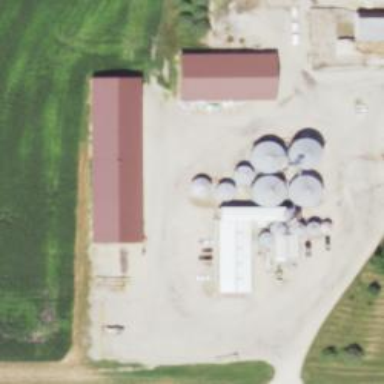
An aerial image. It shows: Silo.